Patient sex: F
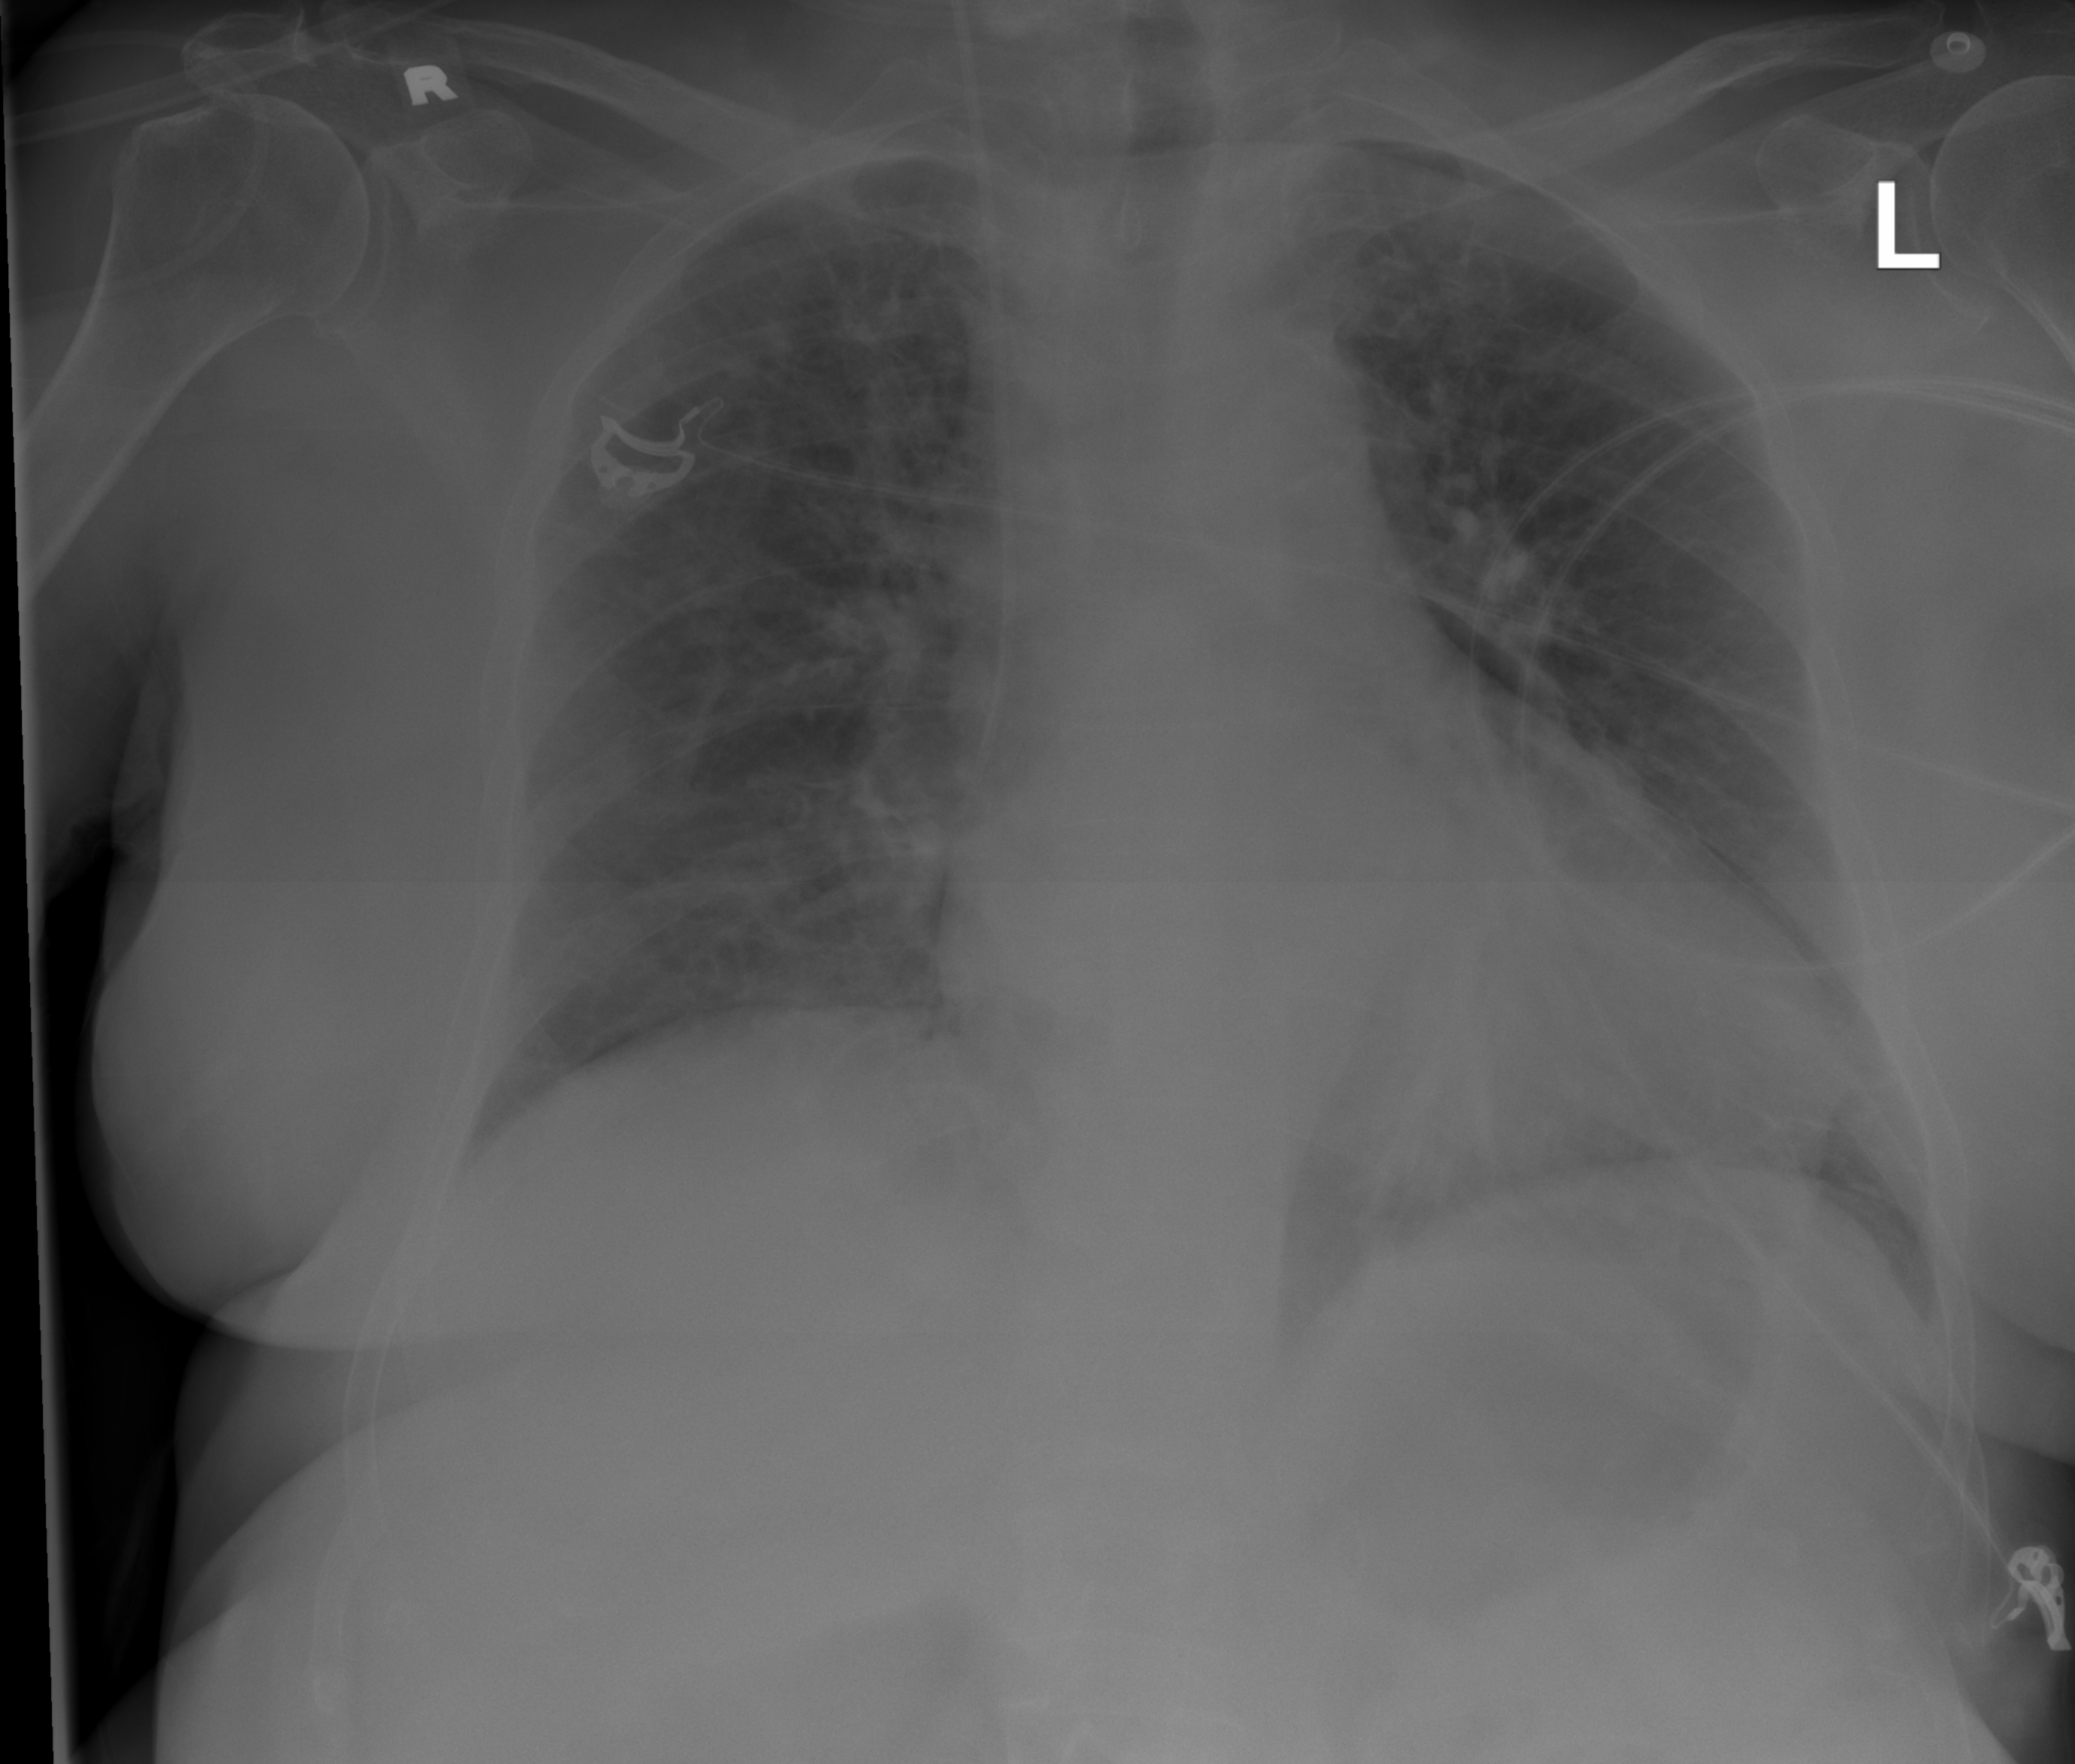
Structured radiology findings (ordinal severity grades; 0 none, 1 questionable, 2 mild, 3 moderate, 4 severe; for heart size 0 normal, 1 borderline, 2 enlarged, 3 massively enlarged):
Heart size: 0
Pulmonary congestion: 2
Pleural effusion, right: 0
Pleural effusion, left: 0
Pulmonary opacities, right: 2
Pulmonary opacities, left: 2
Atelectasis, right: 0
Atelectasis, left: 0